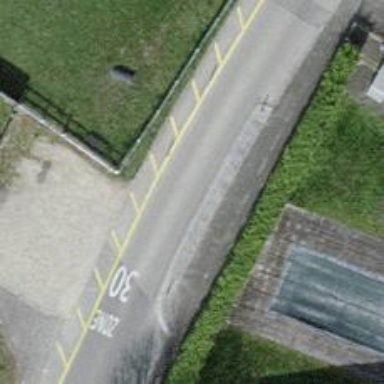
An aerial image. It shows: Traffic calming feature called choker.